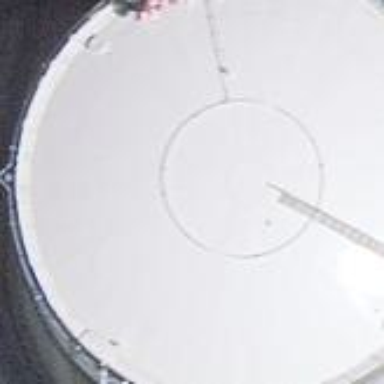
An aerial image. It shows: Industrial building housing storage tank.